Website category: book
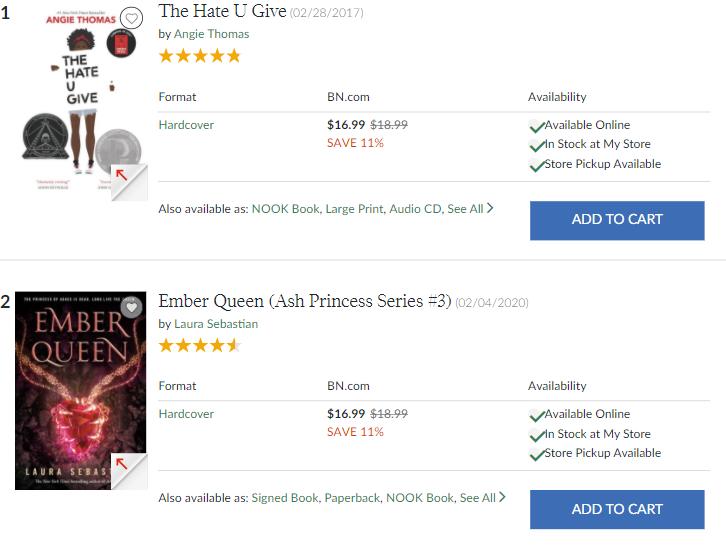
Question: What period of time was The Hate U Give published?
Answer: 02/28/2017

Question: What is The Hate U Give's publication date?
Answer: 02/28/2017

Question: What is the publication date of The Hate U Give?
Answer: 02/28/2017

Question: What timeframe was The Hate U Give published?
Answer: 02/28/2017

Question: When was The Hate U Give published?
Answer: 02/28/2017

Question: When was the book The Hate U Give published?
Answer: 02/28/2017

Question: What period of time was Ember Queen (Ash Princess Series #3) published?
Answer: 02/04/2020

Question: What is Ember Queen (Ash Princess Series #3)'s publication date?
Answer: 02/04/2020

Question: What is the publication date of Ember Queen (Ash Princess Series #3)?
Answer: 02/04/2020

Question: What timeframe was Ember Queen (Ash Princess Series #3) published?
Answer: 02/04/2020

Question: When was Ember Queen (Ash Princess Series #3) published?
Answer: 02/04/2020

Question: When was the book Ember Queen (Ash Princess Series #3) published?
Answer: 02/04/2020

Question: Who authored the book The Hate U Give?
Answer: Angie Thomas

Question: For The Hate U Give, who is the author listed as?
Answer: Angie Thomas

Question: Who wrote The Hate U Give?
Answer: Angie Thomas

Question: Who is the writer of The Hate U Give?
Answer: Angie Thomas

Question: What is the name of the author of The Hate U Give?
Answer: Angie Thomas

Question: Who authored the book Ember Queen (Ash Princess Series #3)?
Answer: Laura Sebastian

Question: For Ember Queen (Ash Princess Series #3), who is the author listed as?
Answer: Laura Sebastian

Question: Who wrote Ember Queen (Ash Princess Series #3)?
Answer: Laura Sebastian

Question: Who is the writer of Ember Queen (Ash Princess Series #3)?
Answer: Laura Sebastian

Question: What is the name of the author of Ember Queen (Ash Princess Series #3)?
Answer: Laura Sebastian

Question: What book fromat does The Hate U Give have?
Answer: Hardcover

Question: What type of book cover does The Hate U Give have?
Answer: Hardcover

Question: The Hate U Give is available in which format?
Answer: Hardcover

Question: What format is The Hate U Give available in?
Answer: Hardcover

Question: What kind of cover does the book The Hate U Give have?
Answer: Hardcover

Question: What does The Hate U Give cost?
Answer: $16.99

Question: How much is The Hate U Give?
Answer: $16.99

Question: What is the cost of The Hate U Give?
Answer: $16.99

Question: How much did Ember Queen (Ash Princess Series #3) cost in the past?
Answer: $18.99

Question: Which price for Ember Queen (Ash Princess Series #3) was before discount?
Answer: $18.99

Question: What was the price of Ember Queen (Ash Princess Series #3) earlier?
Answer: $18.99

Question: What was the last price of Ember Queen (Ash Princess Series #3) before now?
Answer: $18.99

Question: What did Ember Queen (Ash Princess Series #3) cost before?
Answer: $18.99

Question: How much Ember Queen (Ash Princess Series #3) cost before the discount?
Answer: $18.99

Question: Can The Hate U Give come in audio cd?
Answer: yes

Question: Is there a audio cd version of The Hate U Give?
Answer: yes

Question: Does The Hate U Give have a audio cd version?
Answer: yes

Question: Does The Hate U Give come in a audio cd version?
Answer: yes

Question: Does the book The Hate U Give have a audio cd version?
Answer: yes

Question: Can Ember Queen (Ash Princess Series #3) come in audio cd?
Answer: no

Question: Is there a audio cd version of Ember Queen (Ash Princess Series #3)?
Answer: no

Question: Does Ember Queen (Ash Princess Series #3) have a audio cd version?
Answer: no

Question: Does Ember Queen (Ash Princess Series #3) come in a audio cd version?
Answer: no

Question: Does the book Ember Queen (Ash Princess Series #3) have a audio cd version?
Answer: no

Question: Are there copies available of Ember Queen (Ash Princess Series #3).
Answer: yes

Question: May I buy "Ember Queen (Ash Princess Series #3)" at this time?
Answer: yes

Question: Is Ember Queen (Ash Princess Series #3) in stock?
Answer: yes

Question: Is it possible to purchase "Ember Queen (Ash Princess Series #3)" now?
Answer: yes

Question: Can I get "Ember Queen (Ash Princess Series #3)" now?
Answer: yes

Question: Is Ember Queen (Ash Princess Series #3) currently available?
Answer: yes

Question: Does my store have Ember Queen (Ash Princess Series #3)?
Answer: yes

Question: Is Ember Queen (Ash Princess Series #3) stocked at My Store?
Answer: yes

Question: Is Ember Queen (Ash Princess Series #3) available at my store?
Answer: yes

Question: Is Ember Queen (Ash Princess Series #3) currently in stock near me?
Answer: yes

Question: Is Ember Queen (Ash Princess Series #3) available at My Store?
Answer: yes

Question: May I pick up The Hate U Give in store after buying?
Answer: yes

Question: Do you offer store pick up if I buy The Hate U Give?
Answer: yes

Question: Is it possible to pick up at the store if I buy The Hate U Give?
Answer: yes

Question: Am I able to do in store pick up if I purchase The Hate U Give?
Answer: yes

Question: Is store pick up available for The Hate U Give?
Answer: yes

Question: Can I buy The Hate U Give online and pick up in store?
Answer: yes